Question: I'd like to know what would be the best way to structure a row like this in xml:

There's 2 'ImageViews'(one for the star and one for the cover) and 2 'TextViews' (one for "Album" and one for "Artist"). I'm not sure which kind of layout would be the best and how to structure this row.
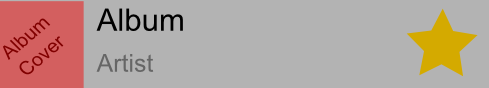
Answer: You should use a 'RelativeLayout'(there are other options too):
'''
<?xml version="1.0" encoding="utf-8"?>
<RelativeLayout xmlns:android="http://schemas.android.com/apk/res/android"
android:layout_width="match_parent"
android:layout_height="match_parent" >
<ImageView
android:id="@+id/album_cover"
android:layout_width="wrap_content"
android:layout_height="wrap_content"
android:layout_alignParentLeft="true"
android:layout_alignParentTop="true"
android:src="the drawable" />
<ImageView
android:id="@+id/star"
android:layout_width="wrap_content"
android:layout_height="wrap_content"
android:layout_alignParentRight="true"
android:layout_alignParentTop="true"
android:src="the drawable" />
<TextView
android:id="@+id/textView1"
android:layout_width="wrap_content"
android:layout_height="wrap_content"
android:layout_alignParentTop="true"
android:layout_toLeftOf="@id/star"
android:layout_toRightOf="@id/album_cover"
android:text="Album" />
<TextView
android:id="@+id/textView2"
android:layout_width="wrap_content"
android:layout_height="wrap_content"
android:layout_toLeftOf="@id/star"
android:layout_toRightOf="@id/album_cover"
android:layout_below="@id/textView1"
android:text="Artist" />
</RelativeLayout>
'''